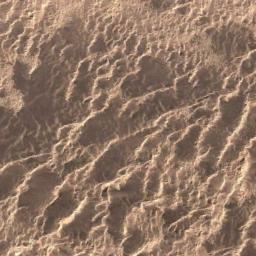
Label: desert